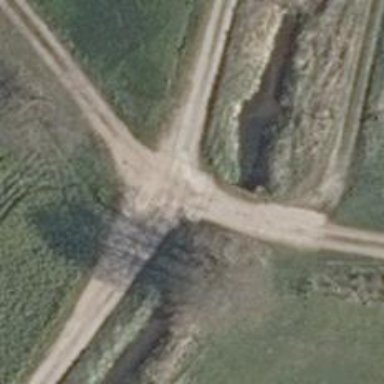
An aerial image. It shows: Sand track road with bridge. The track has grade3 tracktype.